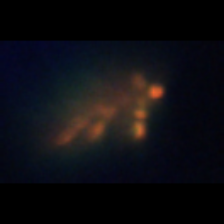
Taxon: Chaetoceros
Group: Diatoms